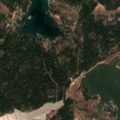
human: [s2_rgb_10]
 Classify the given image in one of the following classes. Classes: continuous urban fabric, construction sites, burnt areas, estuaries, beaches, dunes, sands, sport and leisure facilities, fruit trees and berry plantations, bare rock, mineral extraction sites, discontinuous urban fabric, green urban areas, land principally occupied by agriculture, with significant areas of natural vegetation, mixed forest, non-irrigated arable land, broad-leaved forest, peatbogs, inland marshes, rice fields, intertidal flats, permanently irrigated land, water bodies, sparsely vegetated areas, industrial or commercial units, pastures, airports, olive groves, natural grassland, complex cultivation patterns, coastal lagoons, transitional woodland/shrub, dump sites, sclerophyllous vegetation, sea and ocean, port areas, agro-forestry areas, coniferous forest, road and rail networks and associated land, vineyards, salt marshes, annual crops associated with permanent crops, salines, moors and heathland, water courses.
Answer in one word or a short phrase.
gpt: land principally occupied by agriculture, with significant areas of natural vegetation, coniferous forest, mixed forest, transitional woodland/shrub, sea and ocean